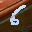
Label: 6